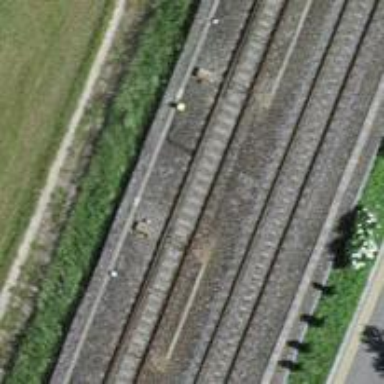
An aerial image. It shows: Railway switch.